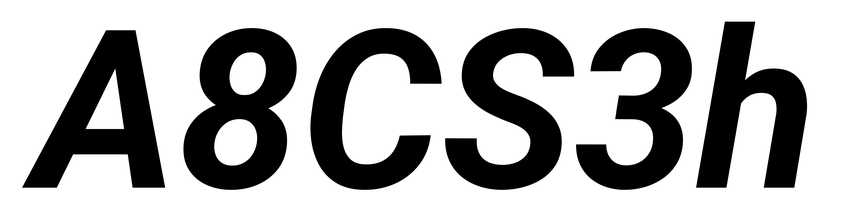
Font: Roboto-Italic_Bold_Italic